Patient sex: F
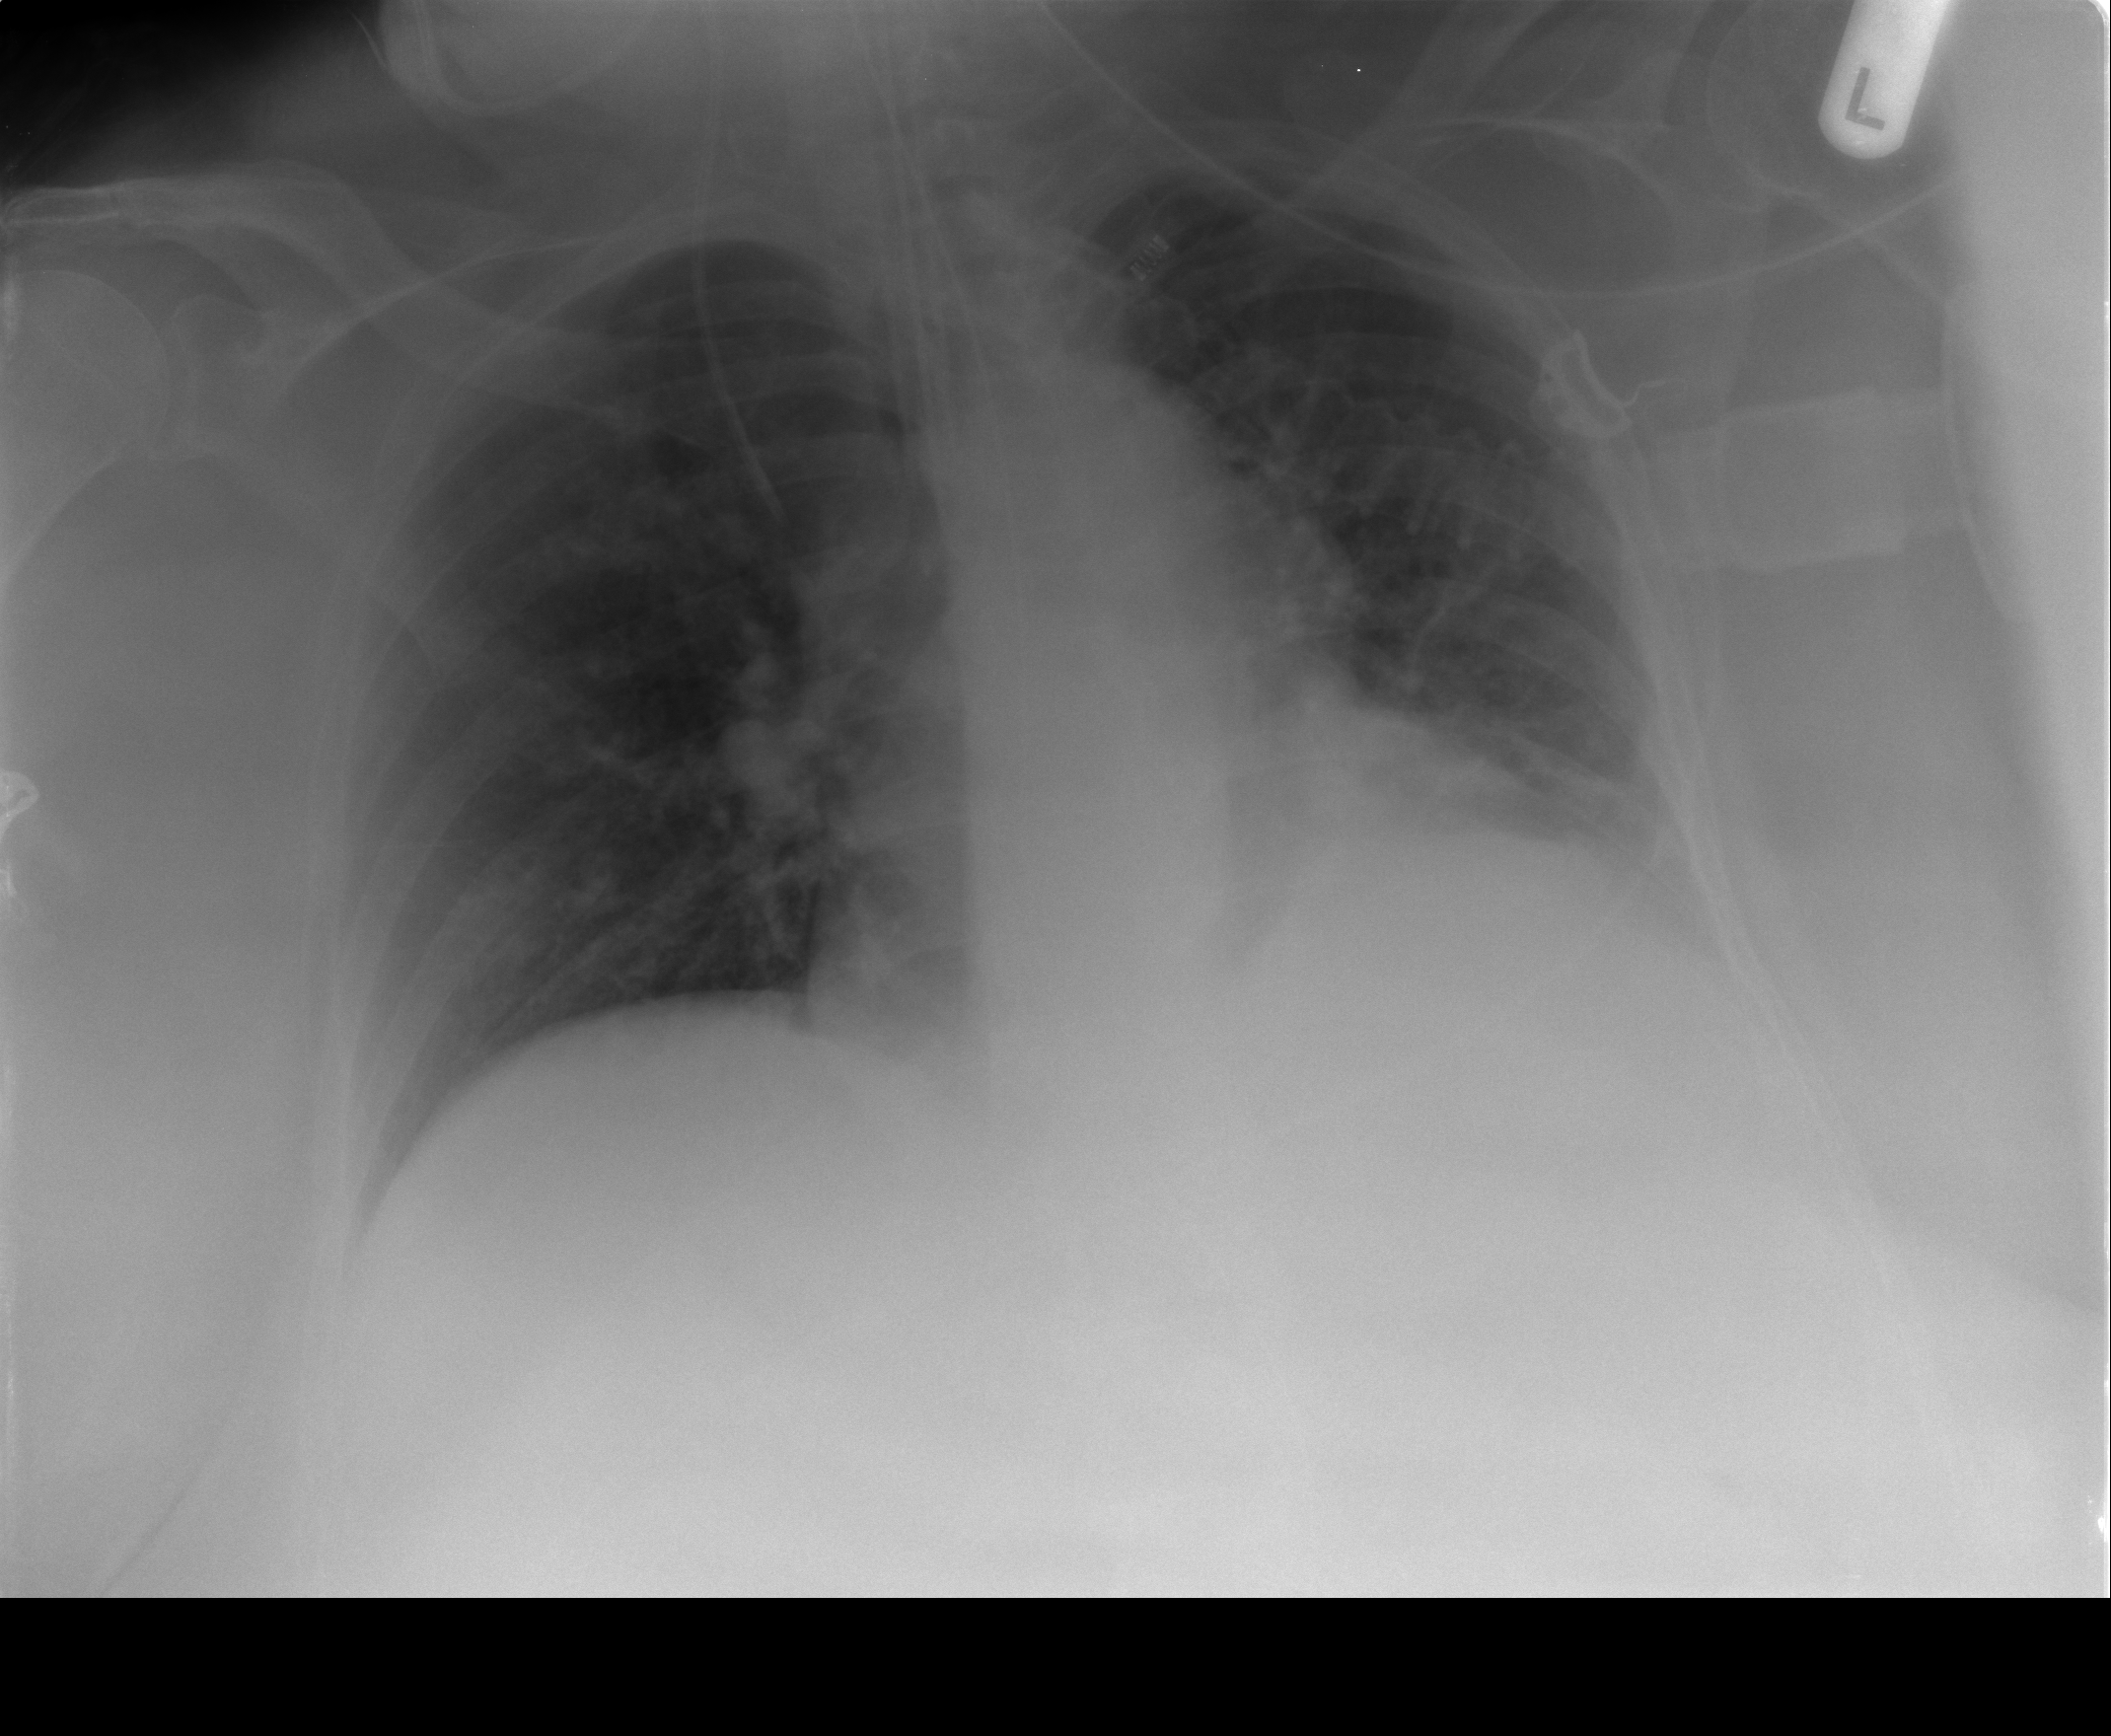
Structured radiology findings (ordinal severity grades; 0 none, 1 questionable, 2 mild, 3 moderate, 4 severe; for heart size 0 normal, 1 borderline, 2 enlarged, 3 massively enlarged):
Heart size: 2
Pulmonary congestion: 2
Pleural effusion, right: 0
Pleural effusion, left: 2
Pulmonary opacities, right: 0
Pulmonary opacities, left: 0
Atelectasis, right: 0
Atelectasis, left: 2